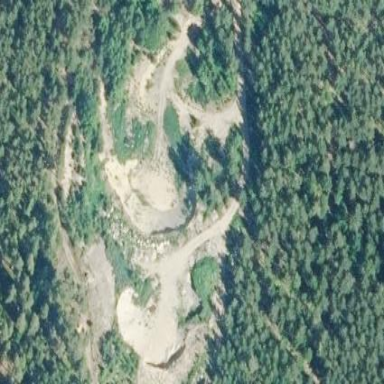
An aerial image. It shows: Quarry used for extracting aggregate resources.